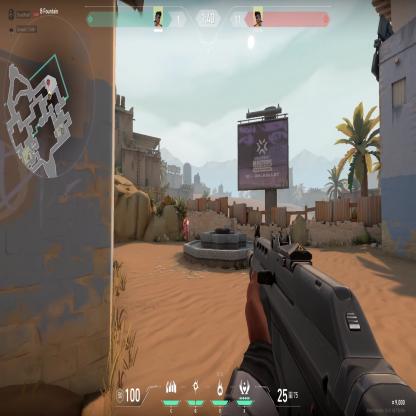
Label: enemy